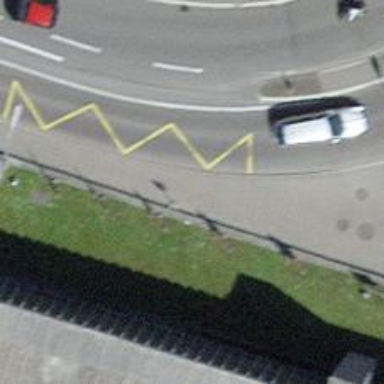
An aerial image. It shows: Bus stop with platform for public transport.